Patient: sex F, age 33
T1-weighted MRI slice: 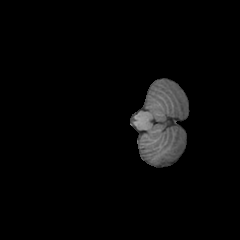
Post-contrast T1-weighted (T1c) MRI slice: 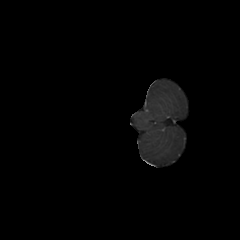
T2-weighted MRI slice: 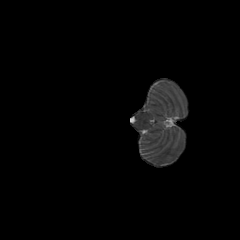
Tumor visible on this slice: no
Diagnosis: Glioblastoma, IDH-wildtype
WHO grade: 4